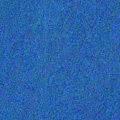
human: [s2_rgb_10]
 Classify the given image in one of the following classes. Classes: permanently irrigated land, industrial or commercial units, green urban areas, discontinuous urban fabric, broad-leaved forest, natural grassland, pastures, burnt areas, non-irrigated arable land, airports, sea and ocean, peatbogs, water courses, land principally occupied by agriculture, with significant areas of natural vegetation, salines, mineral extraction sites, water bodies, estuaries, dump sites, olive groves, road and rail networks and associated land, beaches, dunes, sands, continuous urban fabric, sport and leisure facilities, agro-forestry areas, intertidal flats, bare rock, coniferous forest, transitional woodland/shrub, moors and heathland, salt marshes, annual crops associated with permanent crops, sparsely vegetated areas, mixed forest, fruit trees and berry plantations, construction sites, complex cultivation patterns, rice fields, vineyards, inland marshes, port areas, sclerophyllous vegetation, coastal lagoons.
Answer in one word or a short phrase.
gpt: sea and ocean